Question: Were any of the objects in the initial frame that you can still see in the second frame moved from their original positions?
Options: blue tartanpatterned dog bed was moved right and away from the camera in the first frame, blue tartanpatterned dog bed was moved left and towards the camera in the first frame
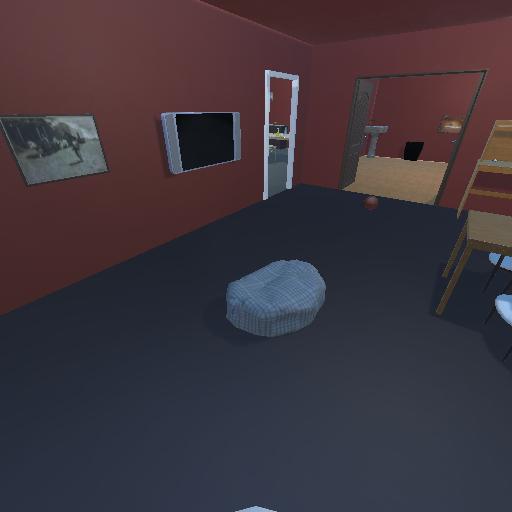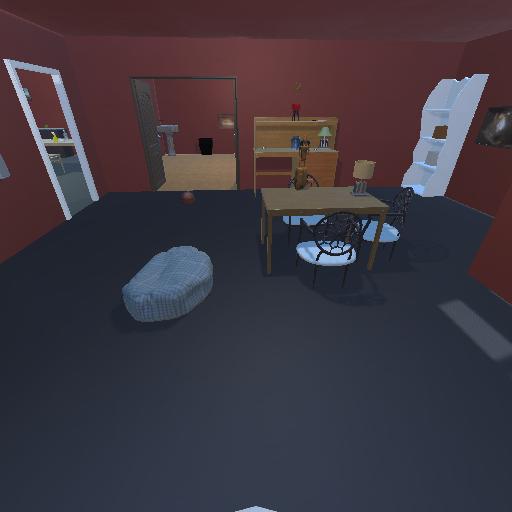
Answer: blue tartanpatterned dog bed was moved right and away from the camera in the first frame